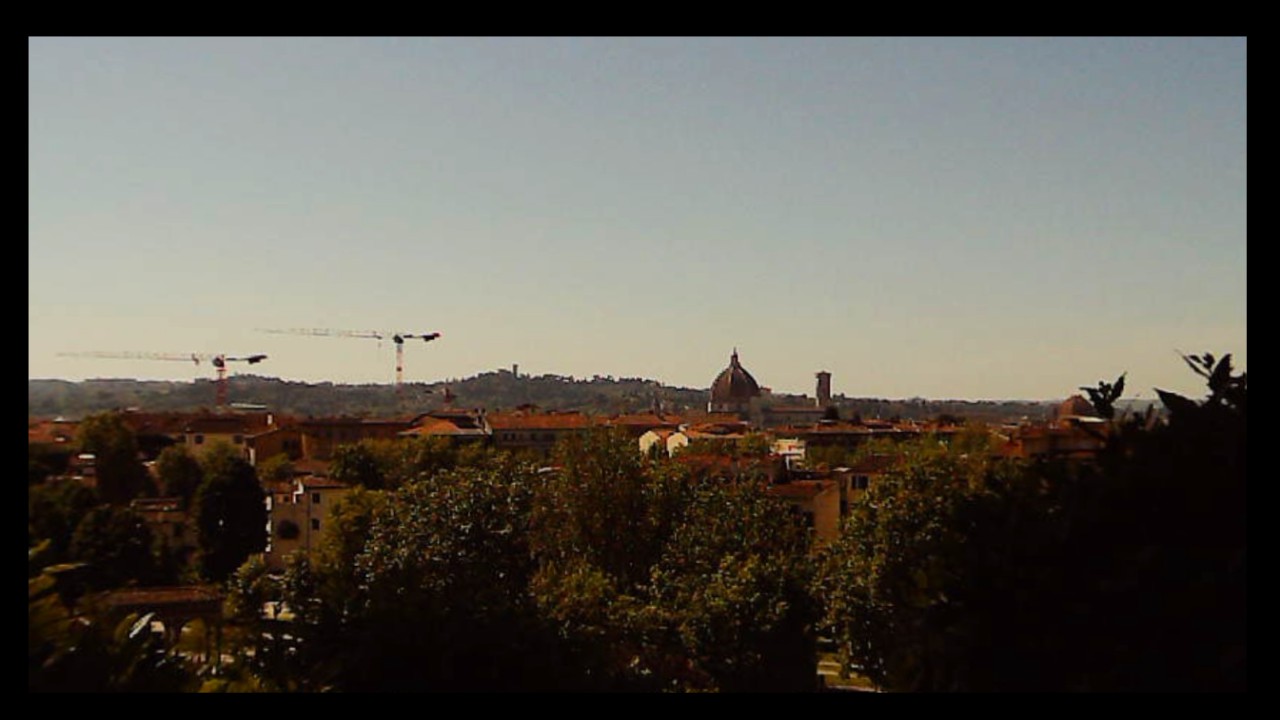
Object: Betafpv air75